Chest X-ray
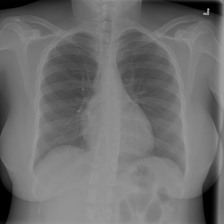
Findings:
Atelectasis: negative
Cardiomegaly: negative
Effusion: negative
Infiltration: negative
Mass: negative
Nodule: negative
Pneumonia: negative
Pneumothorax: negative
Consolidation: negative
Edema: negative
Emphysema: negative
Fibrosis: negative
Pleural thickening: negative
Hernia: negative